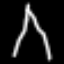
Label: The Eiffel Tower